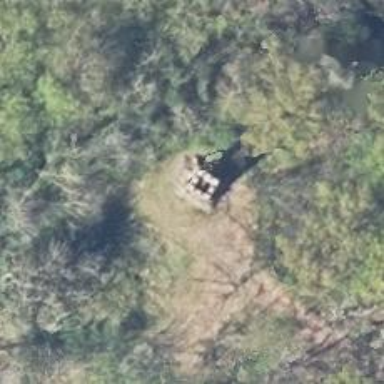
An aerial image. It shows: Tower that serves as historic memorial.